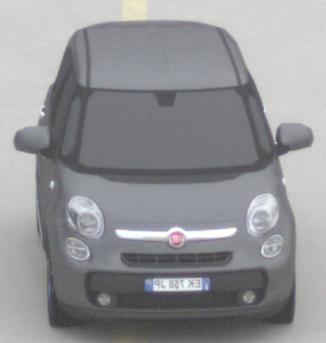
Make: Fiat
Model: 500L 1.4 16V
Detailed model: 500L (199)
Model produced from: 2012/10
Model produced until: 2017/05
Doors: 5
Color: gray
Road condition: dry road
Daytime: morning or afternoon
Contrast: low contrast